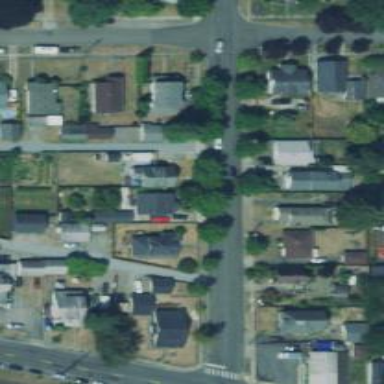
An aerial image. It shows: Alley classified as service road.